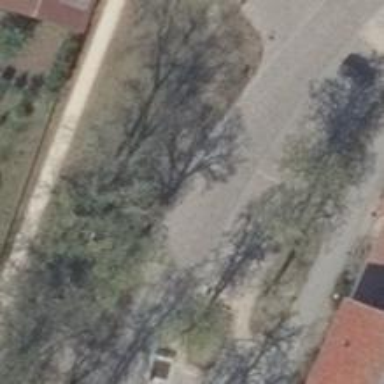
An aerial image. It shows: Residential road with separate sidewalks and cycleways.